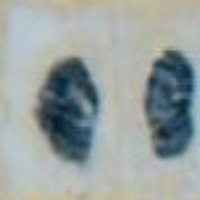
Label: telophase